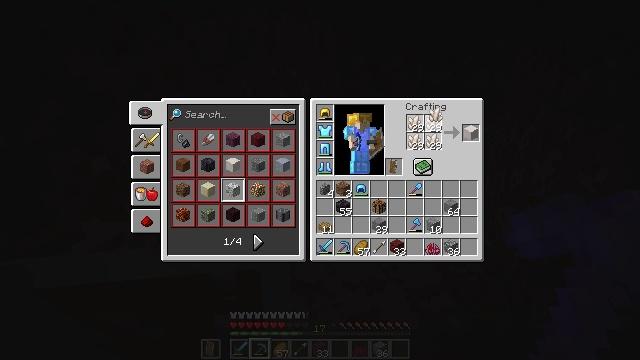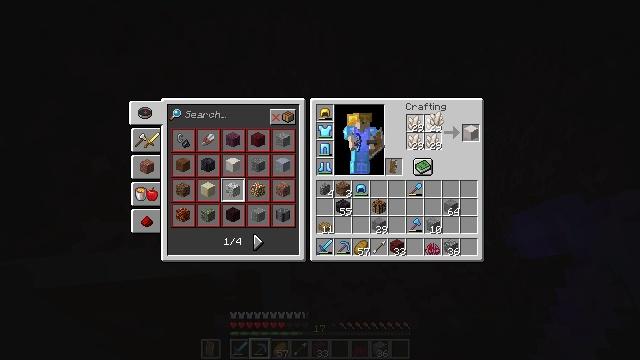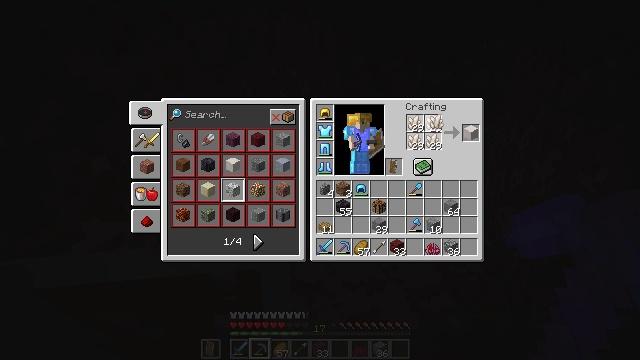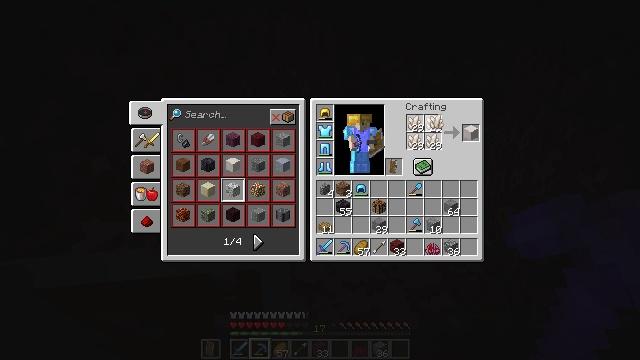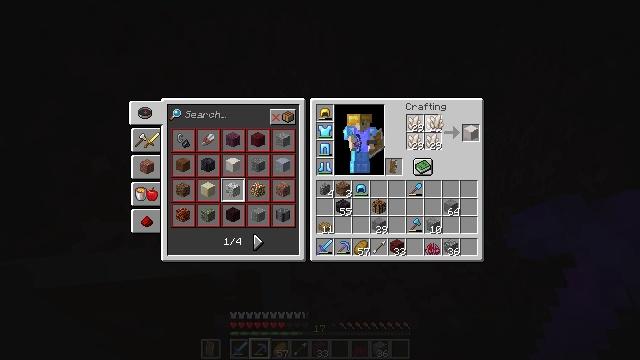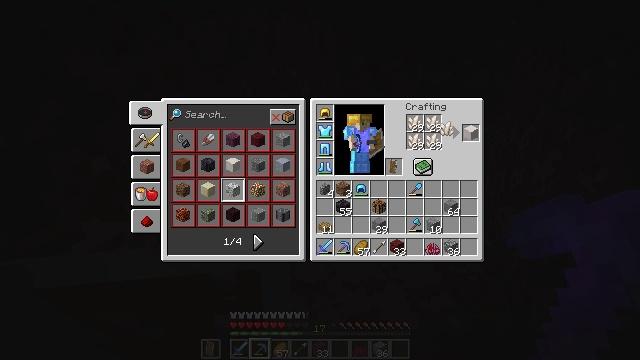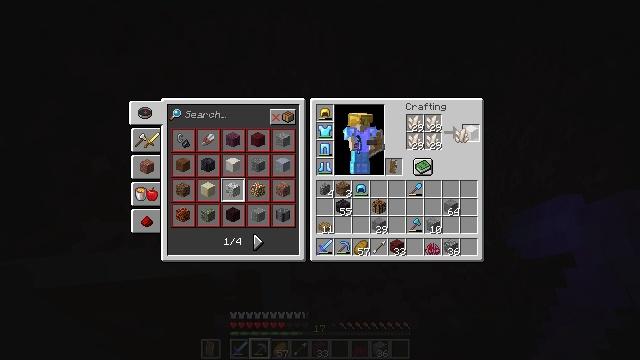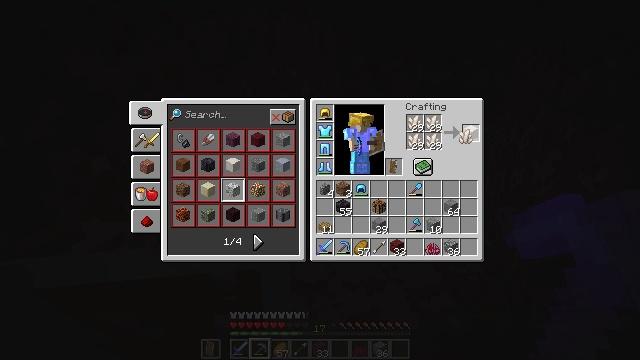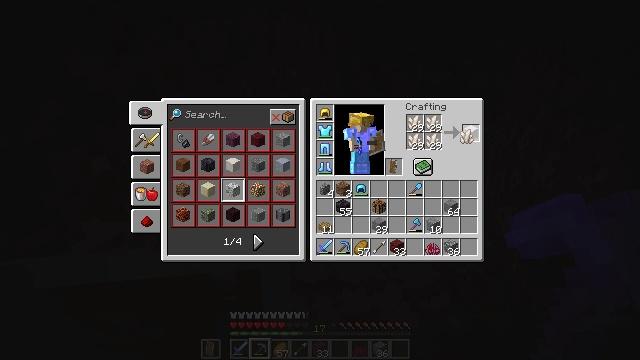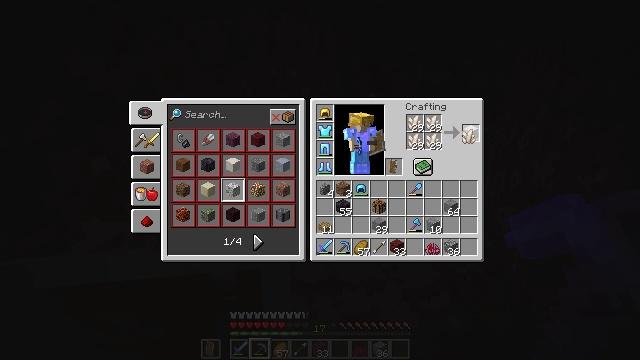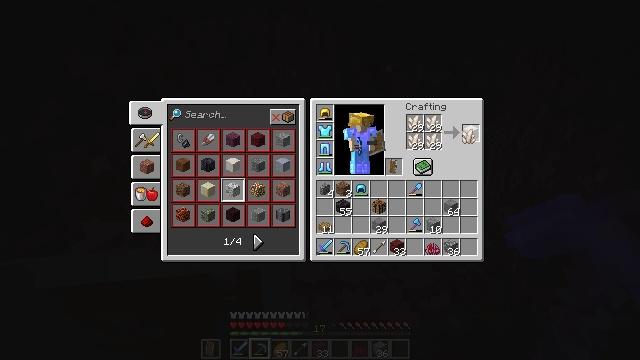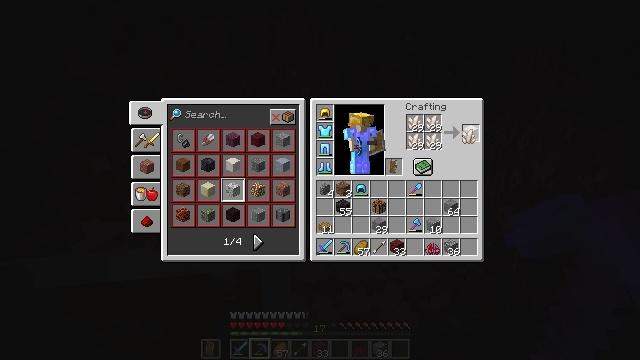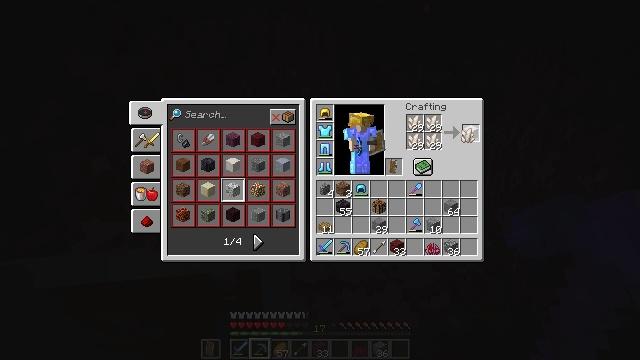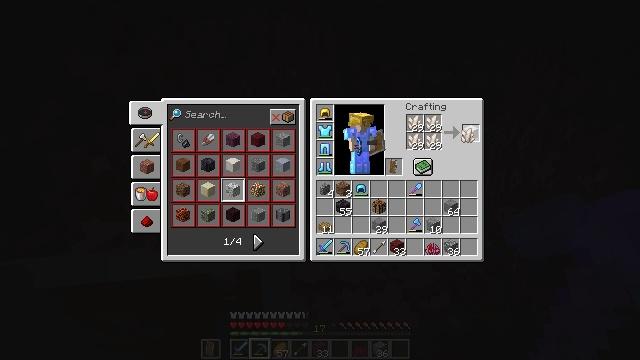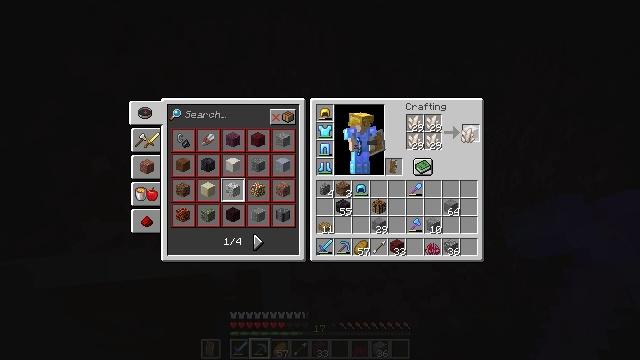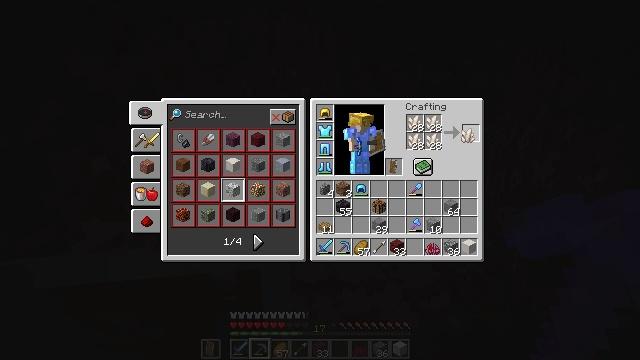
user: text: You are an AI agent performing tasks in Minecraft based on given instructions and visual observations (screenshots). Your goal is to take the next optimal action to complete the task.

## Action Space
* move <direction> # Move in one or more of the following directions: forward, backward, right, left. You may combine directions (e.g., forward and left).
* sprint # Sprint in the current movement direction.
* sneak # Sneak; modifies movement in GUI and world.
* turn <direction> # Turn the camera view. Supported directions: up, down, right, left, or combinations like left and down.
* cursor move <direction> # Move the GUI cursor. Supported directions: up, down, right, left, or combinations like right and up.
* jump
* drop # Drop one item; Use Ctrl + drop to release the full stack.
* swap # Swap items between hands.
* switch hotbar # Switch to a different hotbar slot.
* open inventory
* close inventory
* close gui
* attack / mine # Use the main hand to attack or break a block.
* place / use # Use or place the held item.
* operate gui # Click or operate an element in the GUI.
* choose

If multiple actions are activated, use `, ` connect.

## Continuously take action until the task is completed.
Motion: motion action
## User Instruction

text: Use the crafting table to make a quartz block.
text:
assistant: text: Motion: operate gui
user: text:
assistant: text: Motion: operate gui
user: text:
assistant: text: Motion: operate gui
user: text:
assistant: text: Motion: operate gui
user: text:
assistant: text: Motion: cursor move right and down
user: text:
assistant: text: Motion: cursor move right and down
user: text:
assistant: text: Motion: sneak
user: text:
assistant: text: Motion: sneak
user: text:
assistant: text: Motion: sneak
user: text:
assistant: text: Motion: sneak
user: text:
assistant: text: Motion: sneak
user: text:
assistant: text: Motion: sneak, operate gui
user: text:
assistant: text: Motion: sneak, operate gui
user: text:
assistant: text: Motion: sneak, operate gui
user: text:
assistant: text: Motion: sneak
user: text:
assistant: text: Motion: sneak
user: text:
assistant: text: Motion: sneak
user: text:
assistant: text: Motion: sneak
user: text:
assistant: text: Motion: sneak
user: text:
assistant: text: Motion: sneak